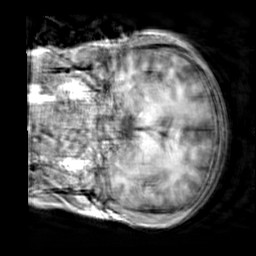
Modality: T1w
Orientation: coronal
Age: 22
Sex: male
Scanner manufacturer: siemens
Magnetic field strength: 3 T
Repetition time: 2.3 s
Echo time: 0.00303 s